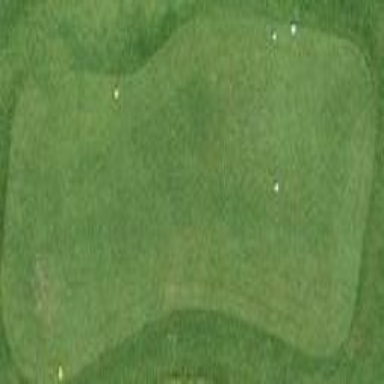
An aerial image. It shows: Golf tee on grassy land.